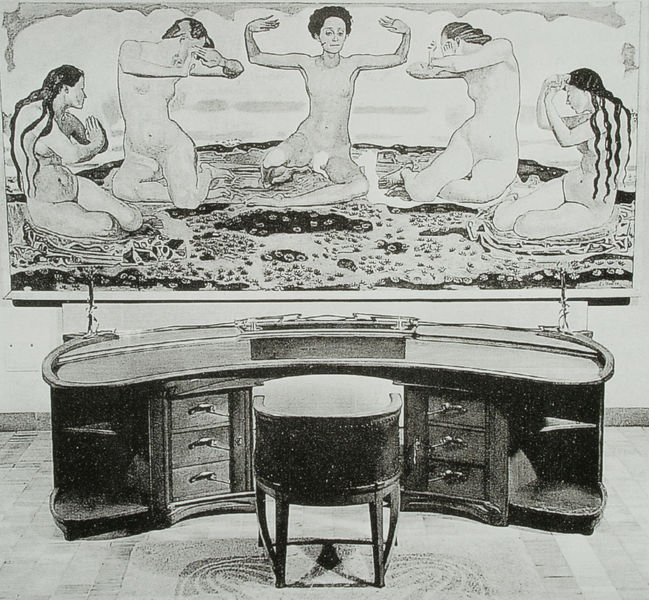
Titel: Büro von Julius Meier-Graefe
Künstler: Henry van de Velde
Schlagwörter: akt, berg, dunkel, gemälde, himmel, kopf, nackt, schatten, wolken, akte, frauen, landschaft, sitzen, bewegung, blumen, brust, frau, grau, haar, hell, holz, lampe, lampen, licht, raum, schwarz, stuhl, tisch, weiss, zimmer, ausblick, blick, blüten, gras, tuch, wolke, fächer, muster, tanz, teppich, gesichter, wand, arm, arme, blicke, falten, gesicht, rahmen, steine, bild, hände, möbel, rückenlehne, ebene, morgen, boden, haare, tücher, decke, pflanzen, locken, rechts, kreis, beine, aussicht, bilderrahmen, kommode, schreibtisch, lehne, zöpfe, kamm, zug, tag, ziehen, beleuchtung, rand, jugendstil, symmetrie, dekor, wandgemälde, wandmalerei, schublade, bauch, scham, oberkörper, fliessend, foto, fotografie, oben, photographie, unten, kante, tischkante, griff, holztisch, fussboden, lehnstuhl, links, schwarz-weiss, schweiz, gebogen, gestik, hodler, beten, tischplatte, strähne, photo, halbkreis, griffe, schubladen, verdecken, stuhlbein, stuhlbeine, einrichtung, rundung, ablage, regalböden, zierleiste, strähnen, haarsträhnen, ablagen, armhaltung, decken, erregung, bäuche, zirkel, inspiration, erwachen, ferdinand hodler, gymnastik, belgien, afro, henry van de velde, holder, schreibmatte, schreibplatte, schubladengriff, schubladengriffe, van de velde